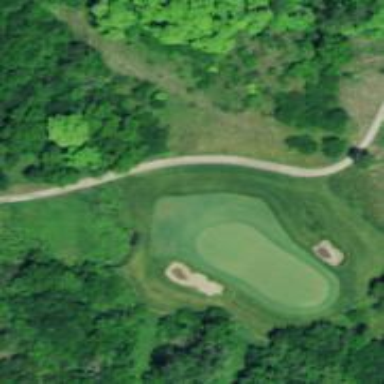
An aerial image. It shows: View of golf hole.